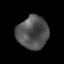
Tissue: prostate
Cell type: T cells
Senescence score: 0.8079
Nuclear area (px): 1003
Mean DAPI intensity: 82.292